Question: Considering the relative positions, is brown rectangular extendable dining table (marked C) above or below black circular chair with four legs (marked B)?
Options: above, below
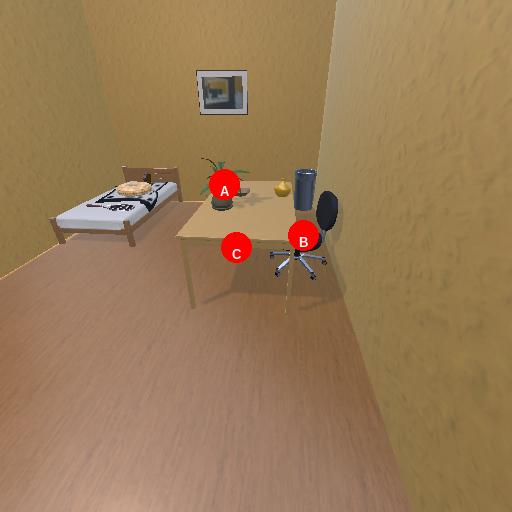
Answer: above